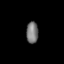
Tissue: lung
Cell type: Endothelial cells
Senescence score: 0.5707
Nuclear area (px): 254
Mean DAPI intensity: 117.957